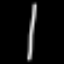
Label: line